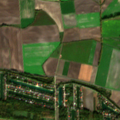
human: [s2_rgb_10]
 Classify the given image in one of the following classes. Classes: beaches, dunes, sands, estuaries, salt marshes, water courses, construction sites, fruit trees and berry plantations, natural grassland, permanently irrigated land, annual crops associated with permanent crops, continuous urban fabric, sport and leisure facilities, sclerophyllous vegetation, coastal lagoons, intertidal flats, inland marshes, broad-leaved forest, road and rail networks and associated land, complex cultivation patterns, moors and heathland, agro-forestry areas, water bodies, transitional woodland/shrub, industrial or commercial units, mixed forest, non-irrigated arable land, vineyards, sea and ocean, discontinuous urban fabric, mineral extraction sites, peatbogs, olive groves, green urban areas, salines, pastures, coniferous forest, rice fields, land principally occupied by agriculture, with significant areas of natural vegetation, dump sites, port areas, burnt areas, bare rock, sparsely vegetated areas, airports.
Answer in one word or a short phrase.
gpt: discontinuous urban fabric, non-irrigated arable land, mixed forest